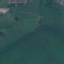
Label: Pasture